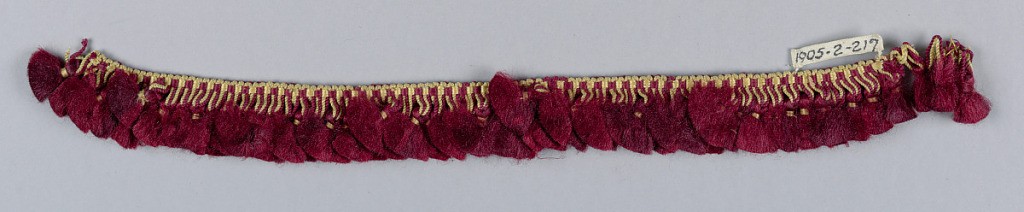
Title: Fringe
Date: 18th century
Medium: silk Technique: plain weave
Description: Red and yellow fringe with a heading and looped skirt threads; each four loops supporting a tuft of red floss.